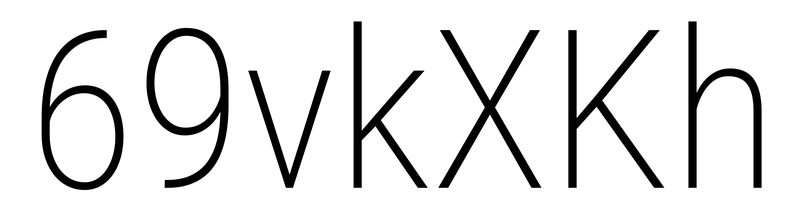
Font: Roboto_Condensed_ExtraLight